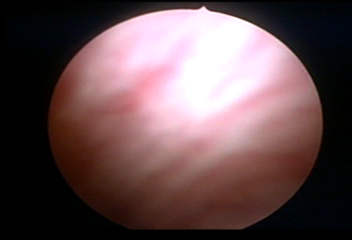
Modality: WLC
Class: Normal mucosa
Bladder cancer association: No